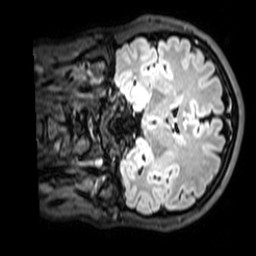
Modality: T1w
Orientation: coronal
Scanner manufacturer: philips
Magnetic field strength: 3 T
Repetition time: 4.8 s
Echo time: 0.2586 s